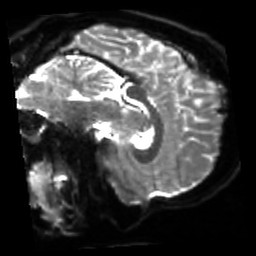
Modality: sbref
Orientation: sagittal
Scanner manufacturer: siemens
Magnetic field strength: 3 T
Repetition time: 4 s
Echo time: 0.0594 s